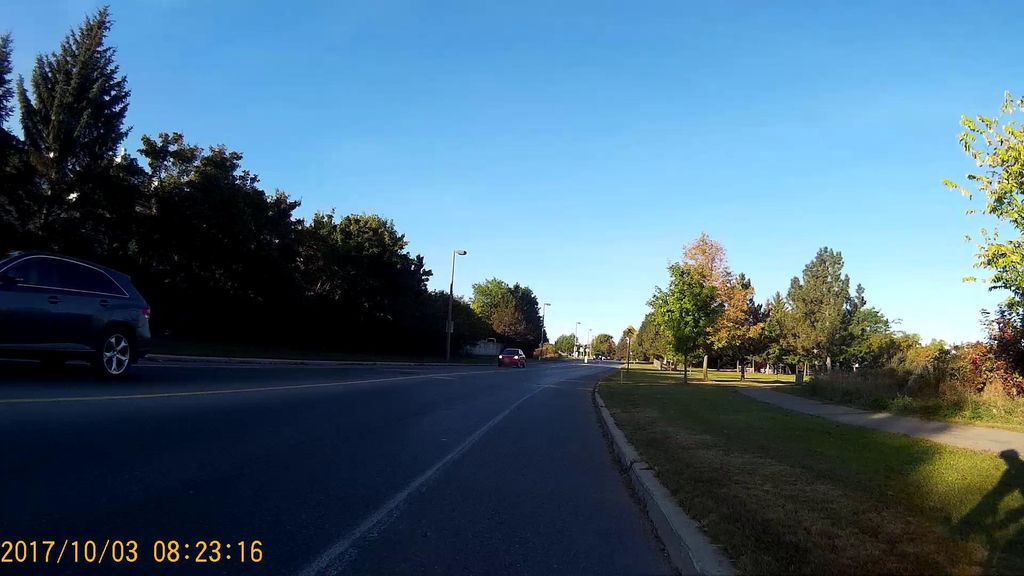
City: ottawa-gatineau